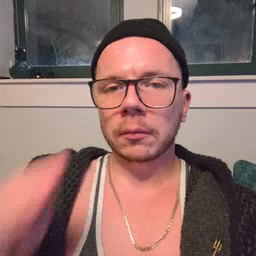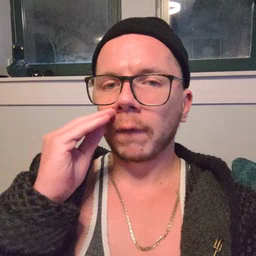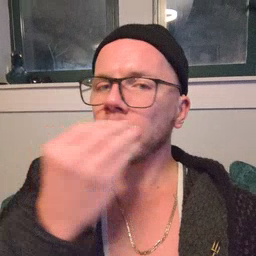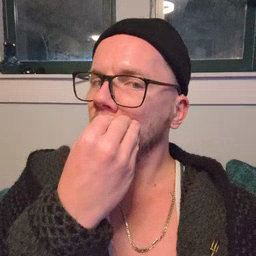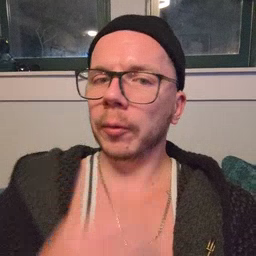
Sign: flower